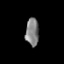
Tissue: prostate
Cell type: T cells
Senescence score: 0.8738
Nuclear area (px): 354
Mean DAPI intensity: 130.627